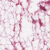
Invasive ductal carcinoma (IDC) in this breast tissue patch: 0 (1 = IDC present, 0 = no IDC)